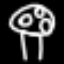
Label: mushroom